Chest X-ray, AP view. Patient: 55 years old, sex M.
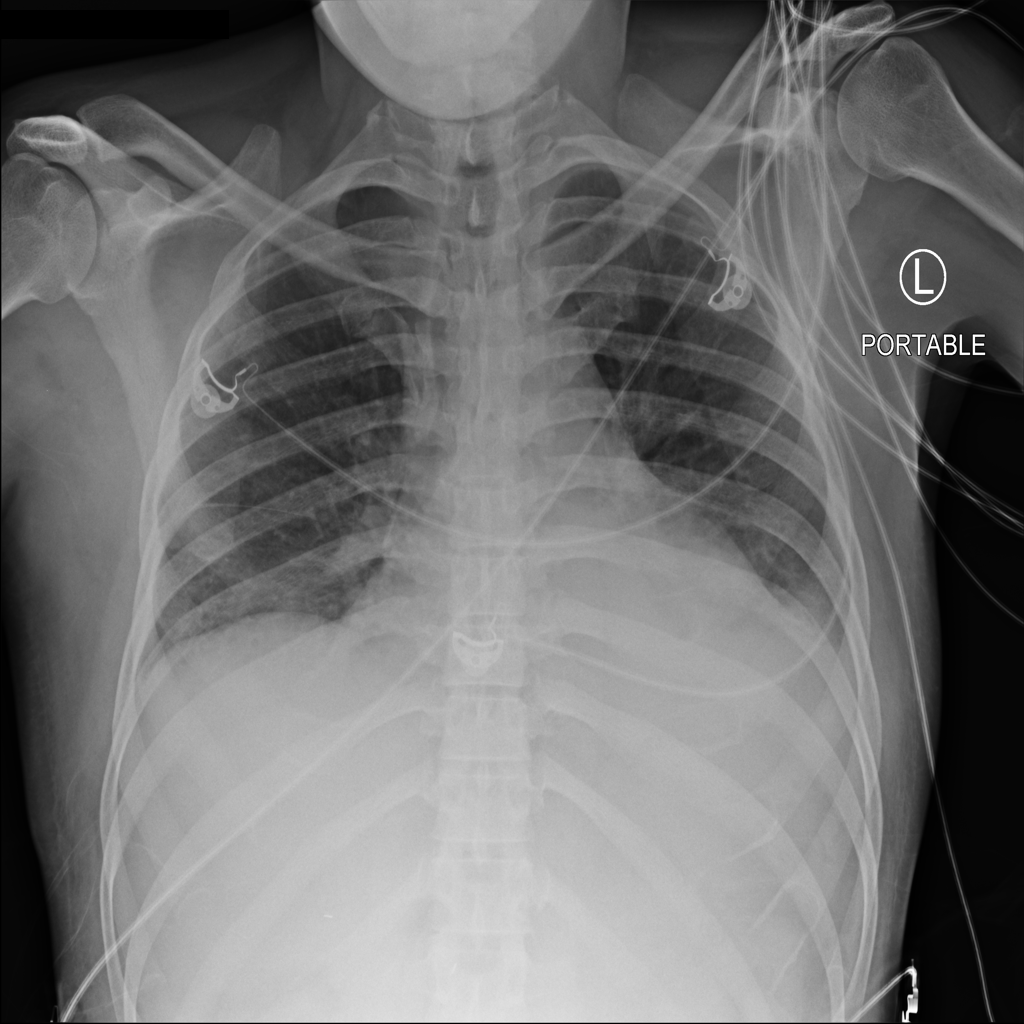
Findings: Effusion, Infiltration